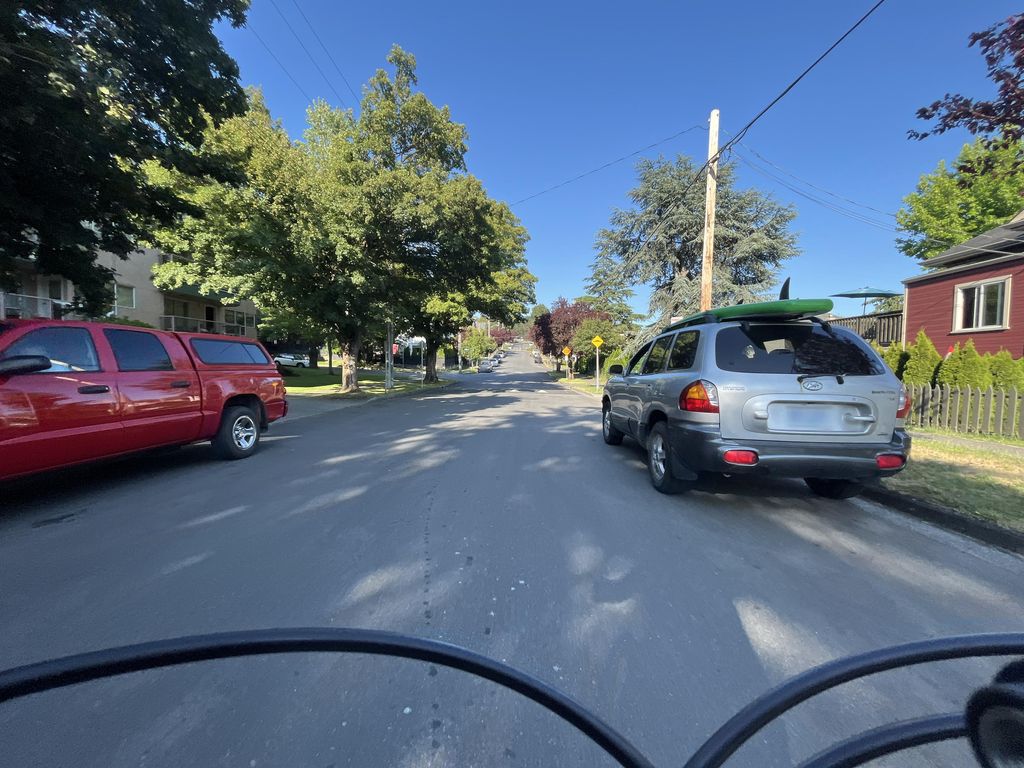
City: victoria